Field crop: tomato
Growth stage: 2
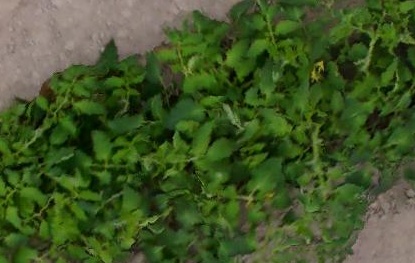
Species: tomato